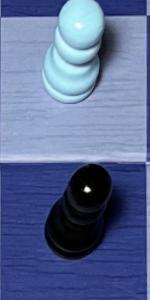
Label: Pawn_Black